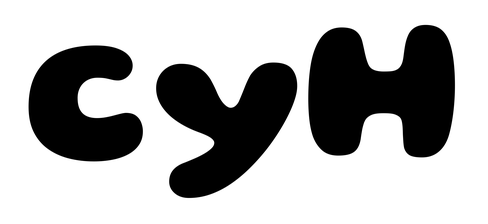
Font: Gluten_ExtraBold